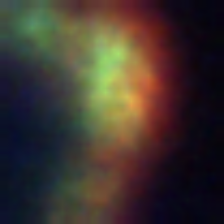
Taxon: Diatom_aggregate
Group: Diatoms